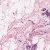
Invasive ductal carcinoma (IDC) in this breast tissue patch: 0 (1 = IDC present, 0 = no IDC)